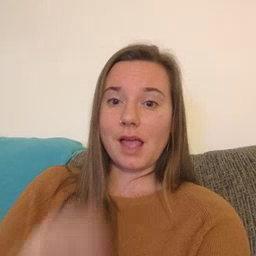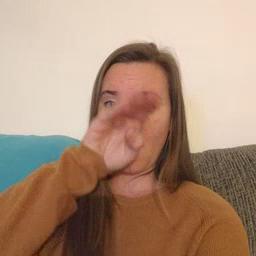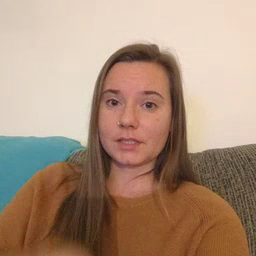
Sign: elephant